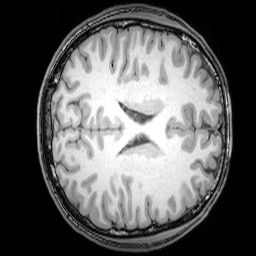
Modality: T1w
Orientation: axial
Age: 22
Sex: male
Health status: healthy
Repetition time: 0.081 s
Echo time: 0.037 s